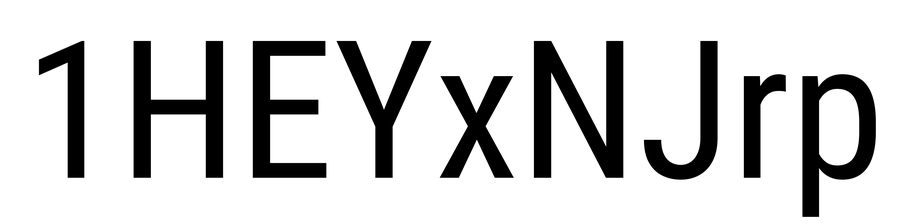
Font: Roboto_Condensed_Regular